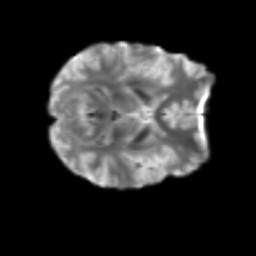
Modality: T2w
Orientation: axial
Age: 25
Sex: female
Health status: healthy
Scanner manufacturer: siemens
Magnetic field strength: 3 T
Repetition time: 3.6 s
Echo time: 0.0964 s